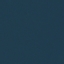
Land use / land cover class: SeaLake